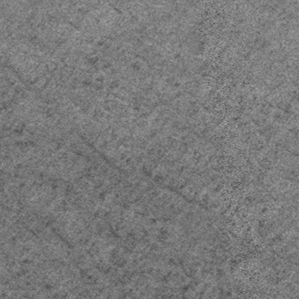
Label: frost